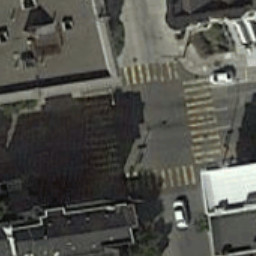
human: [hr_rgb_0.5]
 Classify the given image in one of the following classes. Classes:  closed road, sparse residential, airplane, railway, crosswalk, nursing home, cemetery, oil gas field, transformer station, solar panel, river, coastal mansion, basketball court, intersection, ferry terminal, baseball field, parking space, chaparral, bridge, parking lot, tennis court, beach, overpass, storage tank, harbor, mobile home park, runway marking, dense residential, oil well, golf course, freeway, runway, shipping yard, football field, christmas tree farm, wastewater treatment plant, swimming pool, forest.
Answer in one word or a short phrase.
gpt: crosswalk